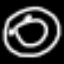
Label: donut